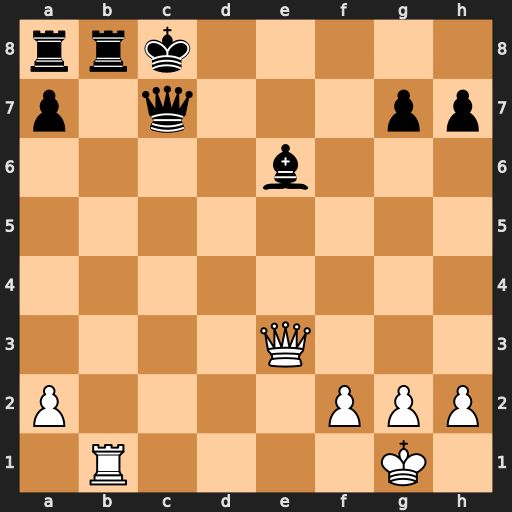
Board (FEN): rrk5/p1q3pp/4b3/8/8/4Q3/P4PPP/1R4K1
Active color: w
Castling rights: -
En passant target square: -
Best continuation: Qxe6+ Qd7 Rc1+ Kd8 Qg8+ Qe8 Rd1+ Ke7 Qxg7+